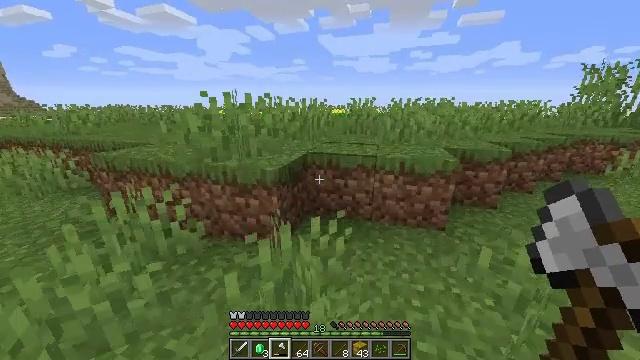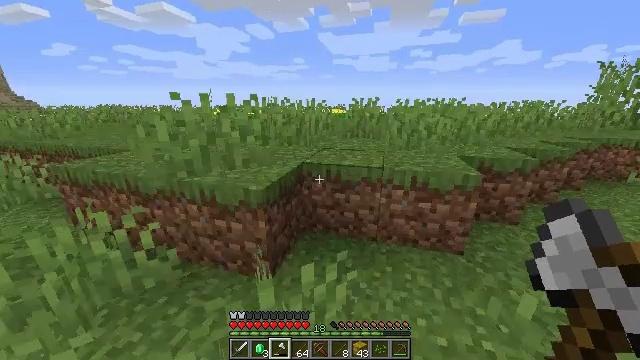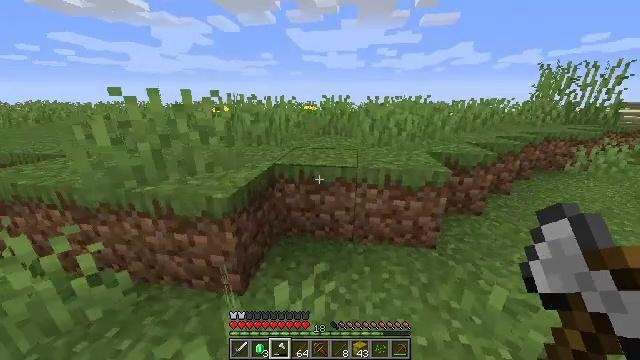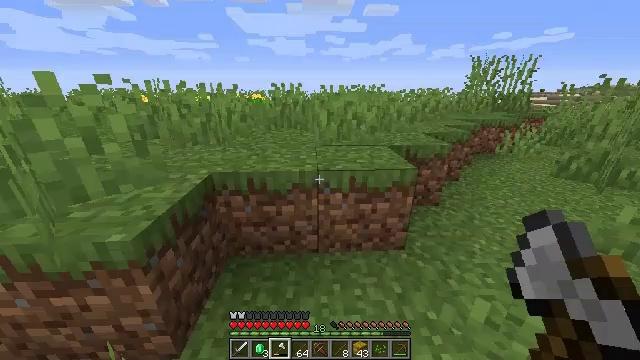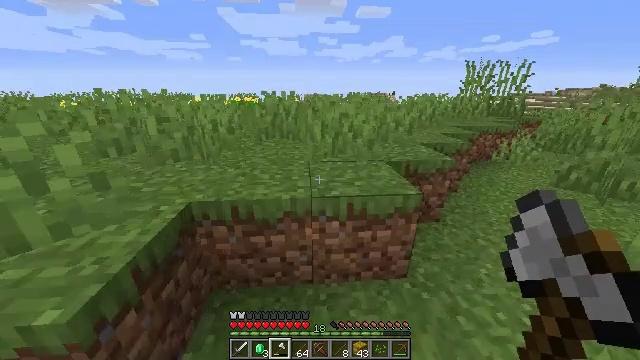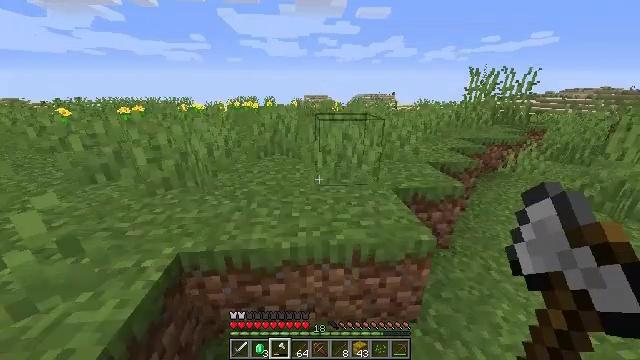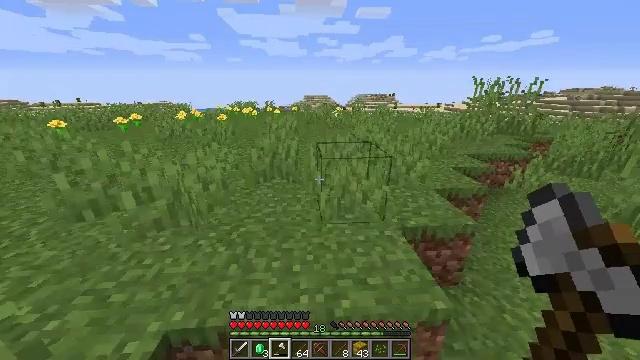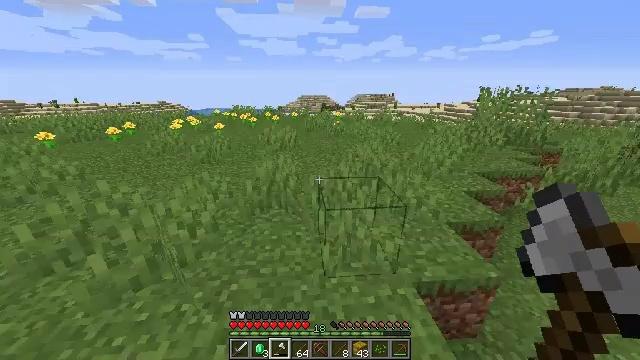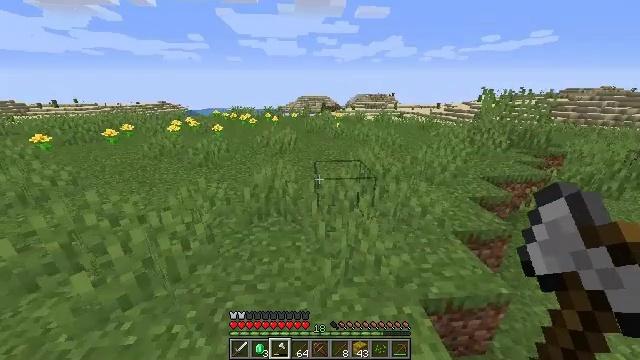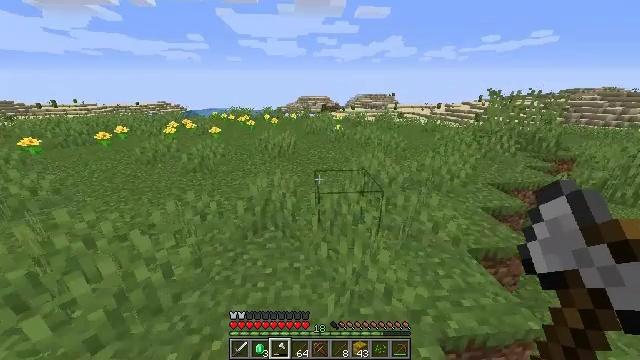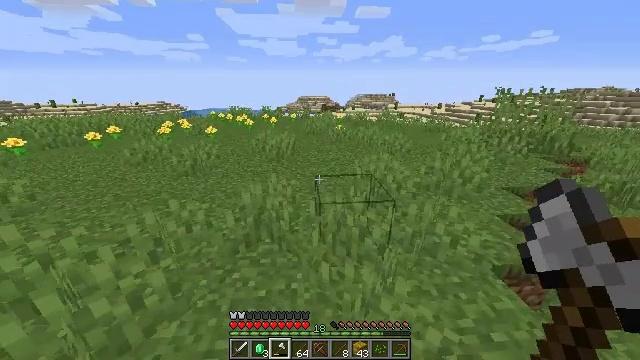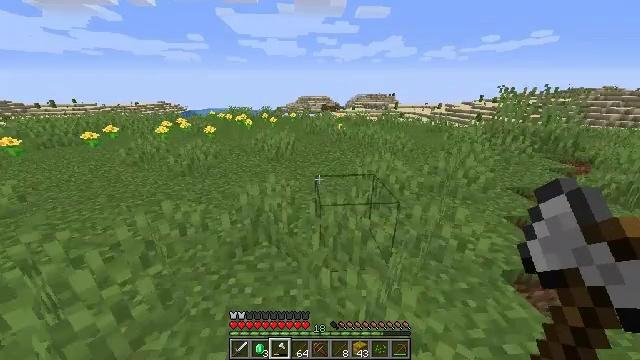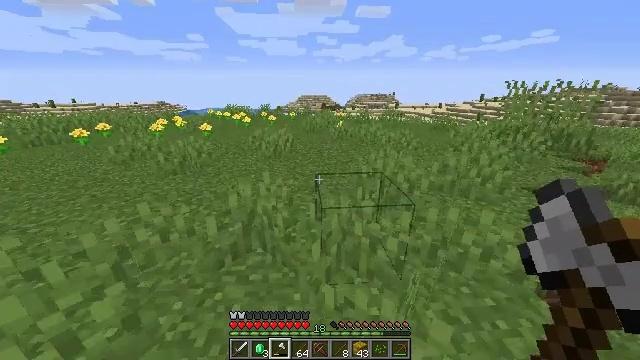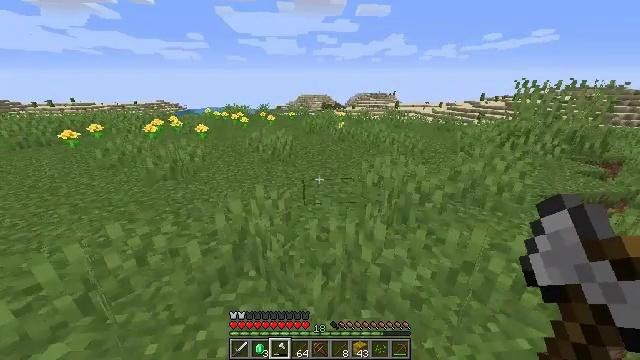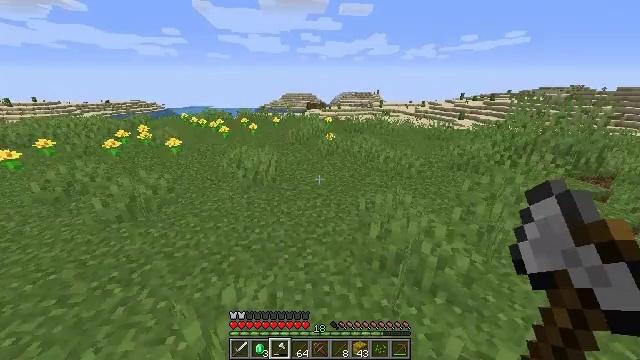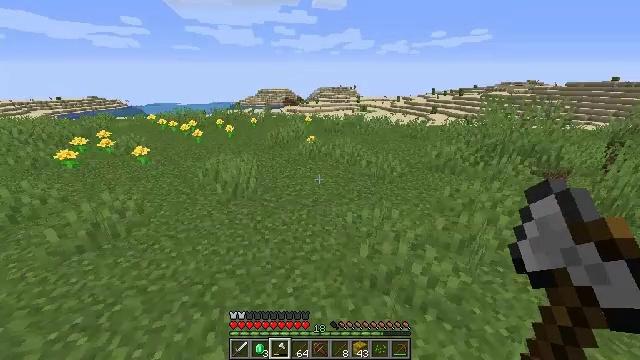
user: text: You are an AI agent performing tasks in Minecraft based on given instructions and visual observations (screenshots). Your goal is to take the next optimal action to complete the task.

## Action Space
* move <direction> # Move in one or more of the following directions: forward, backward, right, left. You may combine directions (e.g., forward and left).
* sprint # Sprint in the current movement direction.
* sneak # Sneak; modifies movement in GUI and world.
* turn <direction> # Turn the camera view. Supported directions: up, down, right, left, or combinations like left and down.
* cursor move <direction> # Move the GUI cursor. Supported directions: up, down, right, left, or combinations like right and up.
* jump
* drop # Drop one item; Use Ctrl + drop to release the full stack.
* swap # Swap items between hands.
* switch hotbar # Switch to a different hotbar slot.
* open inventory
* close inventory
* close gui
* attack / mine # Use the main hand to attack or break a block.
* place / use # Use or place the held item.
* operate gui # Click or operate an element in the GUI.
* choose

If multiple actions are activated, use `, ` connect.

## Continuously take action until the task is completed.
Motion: motion action
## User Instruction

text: Remove a crossbow from the inventory.
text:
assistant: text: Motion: move forward
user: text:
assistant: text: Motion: move forward, turn right
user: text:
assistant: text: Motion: move forward, turn right and down
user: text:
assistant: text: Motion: move forward, turn right, jump
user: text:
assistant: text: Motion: move forward, jump
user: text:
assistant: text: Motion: move forward, jump
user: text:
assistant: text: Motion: move forward, jump
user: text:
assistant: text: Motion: move forward, jump
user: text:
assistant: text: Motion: move forward, jump
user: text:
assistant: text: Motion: move forward, jump
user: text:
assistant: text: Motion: move forward, jump
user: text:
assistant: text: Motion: move forward, jump
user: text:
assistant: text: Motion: move forward, jump
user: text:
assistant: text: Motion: move forward and move left, turn right, jump
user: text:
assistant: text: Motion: move forward and move left, turn right and down, jump
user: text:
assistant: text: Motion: move forward and move left, jump
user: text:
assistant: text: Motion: move forward and move left, jump
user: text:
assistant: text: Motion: move forward and move left, jump
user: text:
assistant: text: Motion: move forward and move left, jump
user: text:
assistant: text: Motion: move forward and move left, jump
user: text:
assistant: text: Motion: move forward and move left, jump
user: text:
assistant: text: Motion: move forward and move left, jump
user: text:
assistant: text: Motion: move forward and move left, jump
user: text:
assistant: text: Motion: move forward and move left, jump
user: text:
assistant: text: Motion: move forward and move left, jump
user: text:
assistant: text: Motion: move forward and move left, jump
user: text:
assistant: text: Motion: move forward and move left, jump
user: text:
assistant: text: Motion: move forward and move left, jump
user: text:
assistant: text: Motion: move forward and move left, jump
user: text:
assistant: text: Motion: move forward and move left, jump